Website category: university
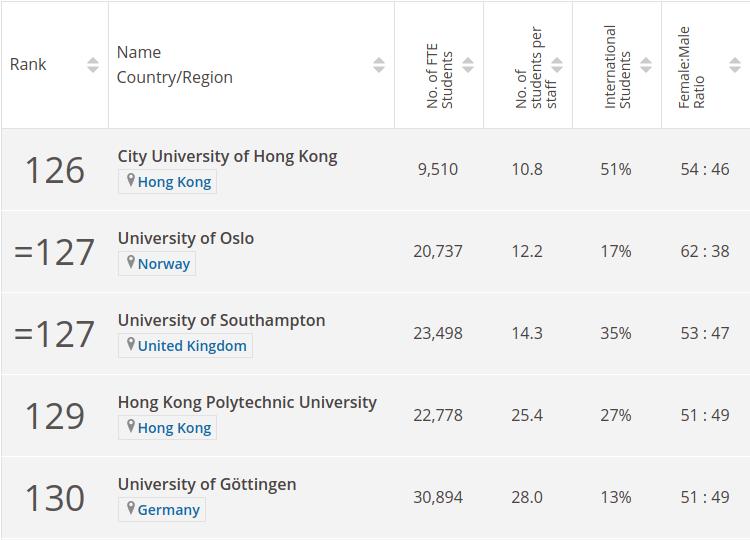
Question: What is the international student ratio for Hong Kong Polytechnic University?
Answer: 27%

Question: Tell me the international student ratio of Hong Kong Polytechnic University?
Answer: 27%

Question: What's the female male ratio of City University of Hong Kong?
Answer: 54 : 46

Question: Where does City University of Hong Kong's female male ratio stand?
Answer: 54 : 46

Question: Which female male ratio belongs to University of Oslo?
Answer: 62 : 38

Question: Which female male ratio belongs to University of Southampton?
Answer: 53 : 47

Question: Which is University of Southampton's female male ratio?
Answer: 53 : 47

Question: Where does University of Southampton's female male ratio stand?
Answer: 53 : 47

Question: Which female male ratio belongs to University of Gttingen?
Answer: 51 : 49

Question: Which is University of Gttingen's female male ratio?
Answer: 51 : 49

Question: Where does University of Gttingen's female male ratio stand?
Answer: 51 : 49

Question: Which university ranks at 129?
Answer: Hong Kong Polytechnic University

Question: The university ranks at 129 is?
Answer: Hong Kong Polytechnic University

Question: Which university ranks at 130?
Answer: University of Gttingen

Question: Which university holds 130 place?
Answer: University of Gttingen

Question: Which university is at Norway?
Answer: University of Oslo

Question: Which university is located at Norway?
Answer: University of Oslo

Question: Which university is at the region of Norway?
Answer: University of Oslo

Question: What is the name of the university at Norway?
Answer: University of Oslo

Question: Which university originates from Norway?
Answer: University of Oslo

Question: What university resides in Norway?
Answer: University of Oslo

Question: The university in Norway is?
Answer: University of Oslo

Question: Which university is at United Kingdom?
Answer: University of Southampton

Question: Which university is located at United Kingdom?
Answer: University of Southampton

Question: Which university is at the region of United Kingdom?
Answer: University of Southampton

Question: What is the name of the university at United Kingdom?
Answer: University of Southampton

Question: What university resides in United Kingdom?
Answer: University of Southampton

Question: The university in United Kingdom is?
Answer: University of Southampton

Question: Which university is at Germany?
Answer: University of Gttingen

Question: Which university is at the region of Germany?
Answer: University of Gttingen

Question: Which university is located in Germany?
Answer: University of Gttingen

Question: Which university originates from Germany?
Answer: University of Gttingen

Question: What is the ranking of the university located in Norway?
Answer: =127

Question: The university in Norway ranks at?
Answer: =127

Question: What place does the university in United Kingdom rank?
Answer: =127

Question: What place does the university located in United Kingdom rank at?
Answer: =127

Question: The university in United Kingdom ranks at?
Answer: =127

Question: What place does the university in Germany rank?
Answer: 130

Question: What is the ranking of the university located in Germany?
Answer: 130

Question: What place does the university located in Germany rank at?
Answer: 130

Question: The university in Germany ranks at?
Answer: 130

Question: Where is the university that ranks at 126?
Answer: Hong Kong

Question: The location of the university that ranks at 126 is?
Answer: Hong Kong

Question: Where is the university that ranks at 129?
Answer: Hong Kong

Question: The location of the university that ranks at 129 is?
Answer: Hong Kong

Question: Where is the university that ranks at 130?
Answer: Germany